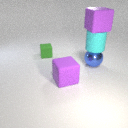
large purple rubber cube above large cyan rubber cylinder